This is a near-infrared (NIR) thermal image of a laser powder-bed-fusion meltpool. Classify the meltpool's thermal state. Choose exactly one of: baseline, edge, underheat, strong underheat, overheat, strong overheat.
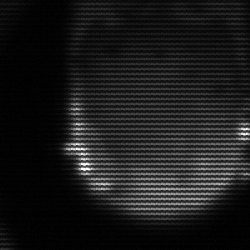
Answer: strong underheat